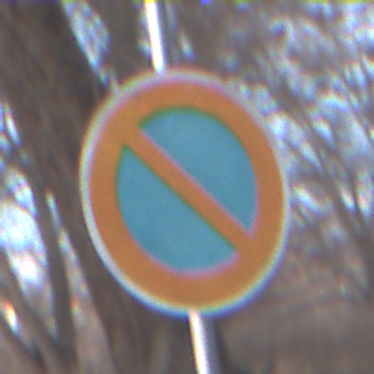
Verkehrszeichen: EingeschraenktesHalteverbot
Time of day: MorningAfternoon
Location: Outdoor (Nature)
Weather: PartlyCloudy
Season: NotSpecified
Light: Natural